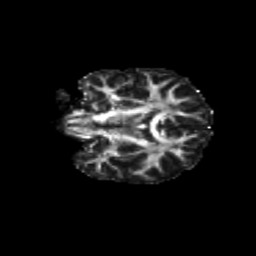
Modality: FA
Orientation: coronal
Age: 13
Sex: female
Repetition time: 9.512 s
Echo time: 0.089 s